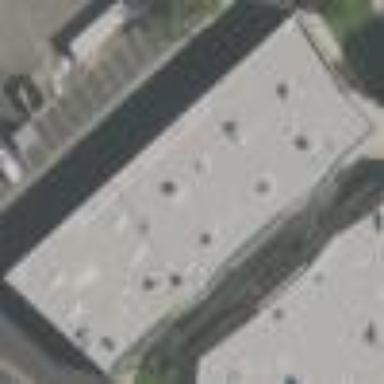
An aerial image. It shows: Warehouse.